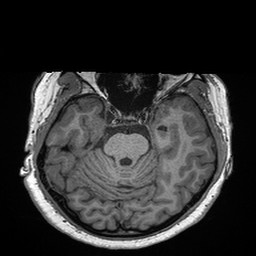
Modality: T1w
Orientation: coronal
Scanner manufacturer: siemens
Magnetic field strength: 3 T
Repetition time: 2.3 s
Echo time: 0.00298 s